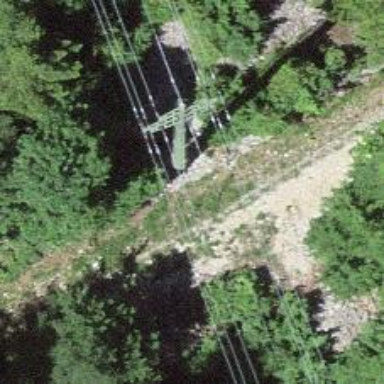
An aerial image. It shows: Power line is depicted.